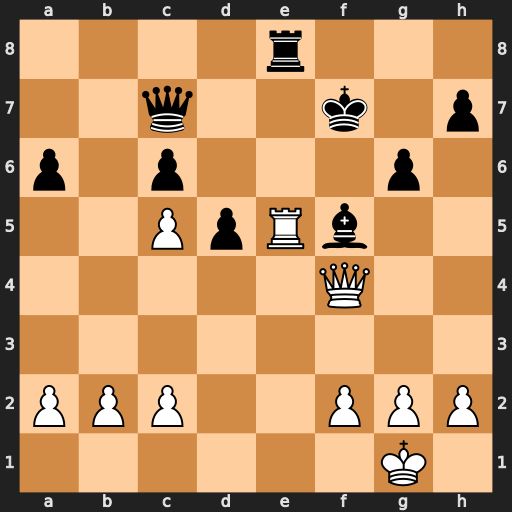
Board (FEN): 4r3/2q2k1p/p1p3p1/2PpRb2/5Q2/8/PPP2PPP/6K1
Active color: w
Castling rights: -
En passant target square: -
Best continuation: Rxf5+ gxf5 Qxc7+